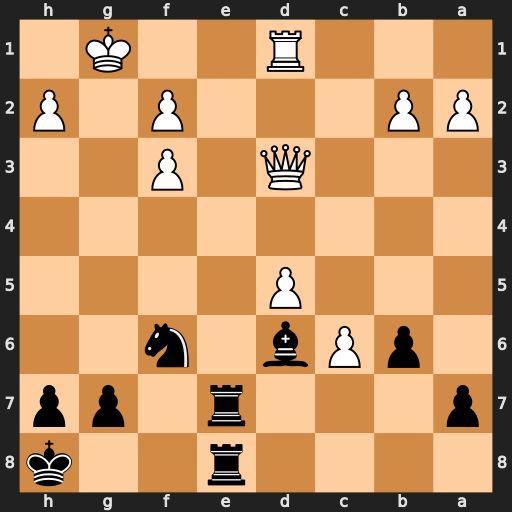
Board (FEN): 4r2k/p3r1pp/1pPb1n2/3P4/8/3Q1P2/PP3P1P/3R2K1
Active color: b
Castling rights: -
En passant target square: -
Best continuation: Re1+ Kg2 Nh5 Qb3 Nf4+